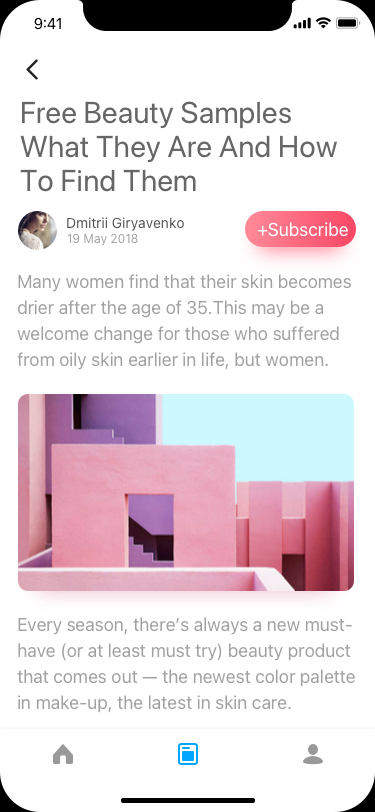
Text in this UI design:
Dmitrii Giryavenko
19 May 2018
Free Beauty Samples
What They Are And How
To Find Them
Many women find that their skin becomes drier after the age of 35.This may be a welcome change for those who suffered from oily skin earlier in life, but women.
Every season, there’s always a new must-have (or at least must try) beauty product that comes out — the newest color palette in make-up, the latest in skin care.